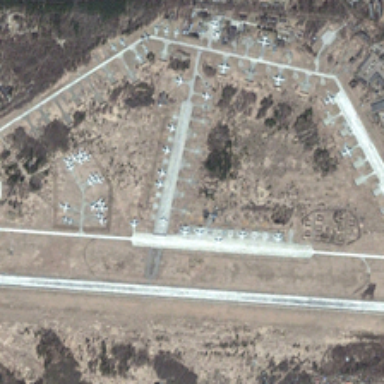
Many planes are parked in an airport surrounded by green trees .